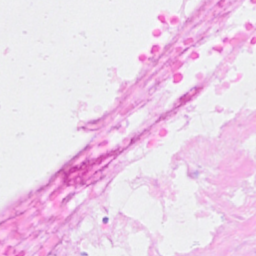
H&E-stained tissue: Breast